Question: I've successfully hooked up several popover views in interface builder. I've tried to make the background black by setting the view background color to black, but I am still getting a white arrow on the popover itself and white artifacts on the 4 rounded corners.
Please see the screenshot.

What can I do to make the background totally black in interface builder?
I appreciate the answer below but I still can't quite get it to work - here is my code:
'''
// Show the satellite Ephemeris
if ( itemIndex == 1 ) {
if (UI_USER_INTERFACE_IDIOM() == UIUserInterfaceIdiomPad) {
NSLog(@"This is an iPad - Creating popover!");
EphemerisDataView *ephemView = [[EphemerisDataView alloc] init];
UIPopoverController *popOver = [[UIPopoverController alloc] initWithContentViewController:ephemView];
[popOver setPopoverBackgroundViewClass:[DDPopoverBackgroundView class]];
[popOver.popoverBackgroundViewClass setTintColor:[UIColor blackColor]];
CGSize size = CGSizeMake(320, 480); // size of view
popOver.popoverContentSize = size;
[popOver presentPopoverFromRect:self.popOverAnchor.bounds inView:self.view
permittedArrowDirections:UIPopoverArrowDirectionAny animated:YES];
}
else {
NSLog(@"This is not an iPad - Performing segue...");
// Show the next view
[self performSegueWithIdentifier:@"Ephemeris" sender:self];
}
}
'''
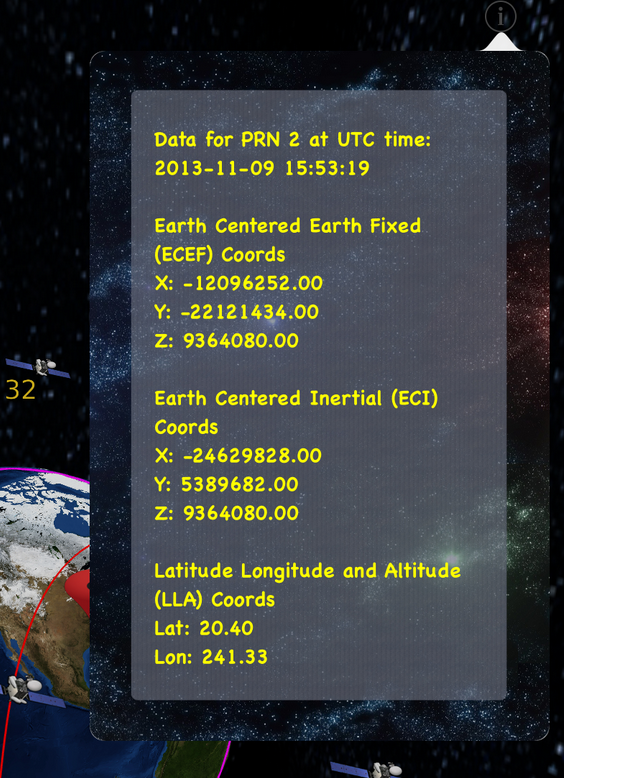
Answer: Do it like this:
'''
if (UI_USER_INTERFACE_IDIOM() == UIUserInterfaceIdiomPad) {
NSLog(@"This is an iPad - Creating popover!");
UIStoryboard *storyboard = [UIStoryboard storyboardWithName: @"MainStoryboard_iPad" bundle:[NSBundle mainBundle]];
EphemerisDataView *ephemView = [storyboard instantiateViewControllerWithIdentifier:@"EphemerisDataView"];
UIPopoverController *popOver = [[UIPopoverController alloc] initWithContentViewController:ephemView];
self.customPopoverController = popOver;
[popOver setPopoverBackgroundViewClass:[DDPopoverBackgroundView class]];
[popOver.popoverBackgroundViewClass setTintColor:[UIColor blackColor]];
popOver.delegate = self;
CGSize size = CGSizeMake(320, 480); // size of view
popOver.popoverContentSize = size;
[popOver presentPopoverFromRect:self.popOverAnchor.bounds inView:self.popOverAnchor
permittedArrowDirections:UIPopoverArrowDirectionAny animated:YES];
}
else {
NSLog(@"This is not an iPad - Performing segue...");
// Show the next view
[self performSegueWithIdentifier:@"Ephemeris" sender:self];
}
'''